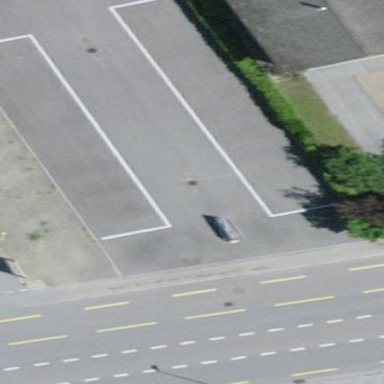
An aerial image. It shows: Parking area with surface.